Question: What is the measurement shown in the image?
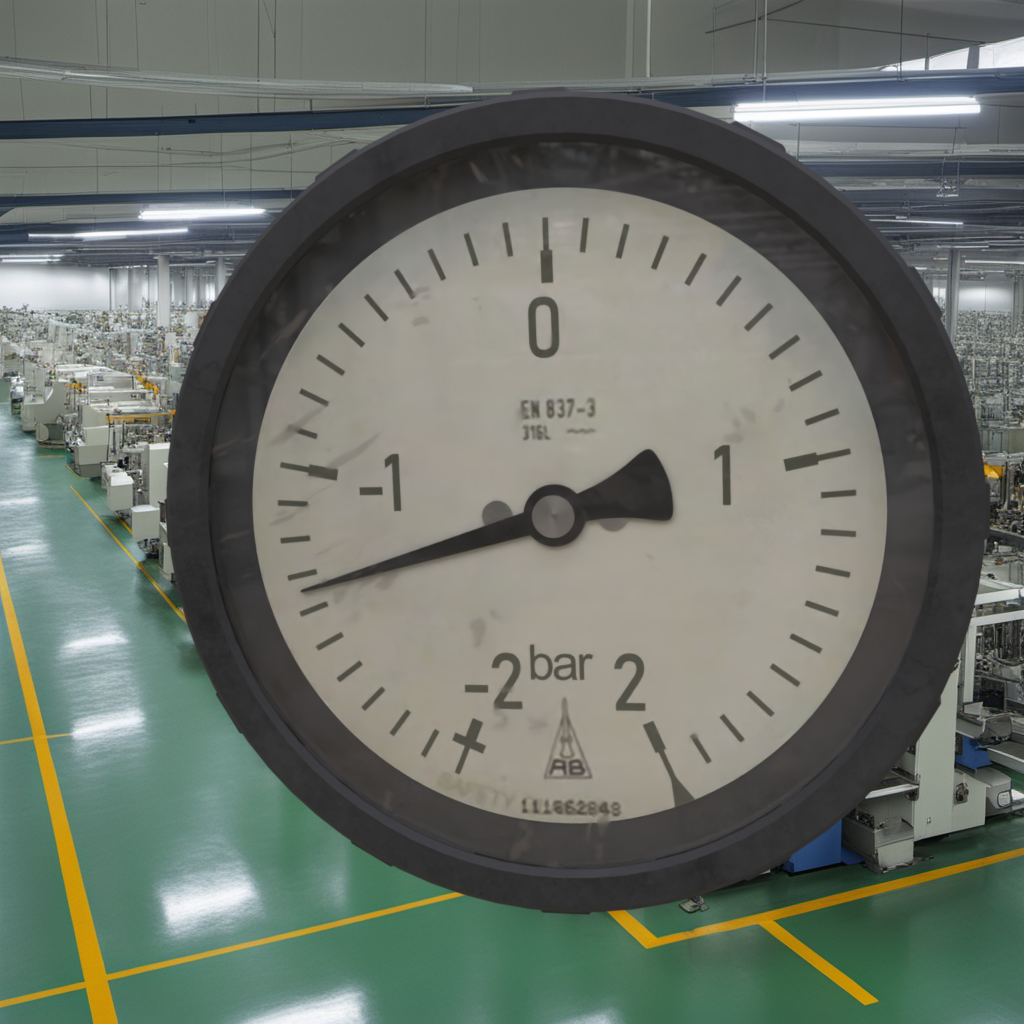
Answer: The result is -1.41
Question: What is the range of this measurement?
Answer: The range is from -2 to 2
Question: What is the minimum and maximum reading range of this measurement?
Answer: The minimum value is -2 and the maximum value is 2